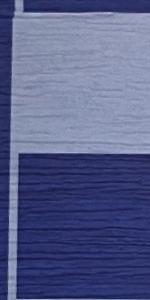
Label: Empty